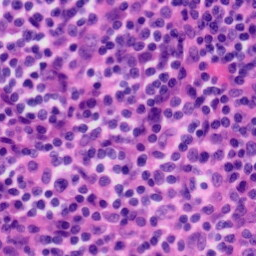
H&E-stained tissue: Tonsil